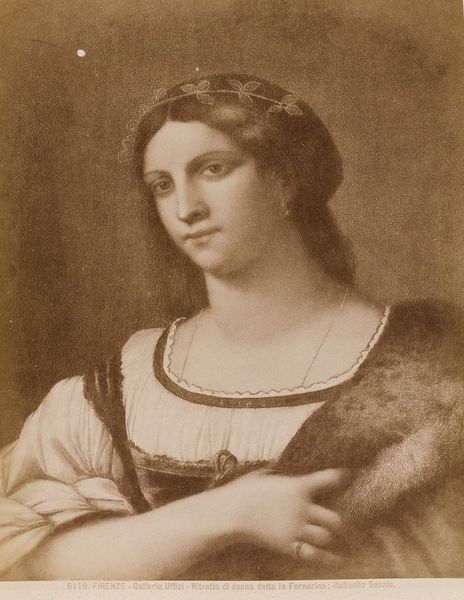
Künstler: Giacomo Brogi
Standort: Hamburg
Institution: Museum für Kunst und Gewerbe Hamburg
Schlagwörter: malerei, bildnis, portrait, foto, fotografie, photographie, photo, altarbild, lichtbild, konterfei, fornarina, kunstgeschichte, bildwerke, angewandte und bildende kunst, hessische systematik, porträt, schwarzweißpositivverfahren, silbersalzverfahren, schwarzweißfotografie, reproduktionsfotografie, kunstreproduktion, reproduktionsphotographie, kollodiumpapier, kollodium, zelloidinpapier, ritratto